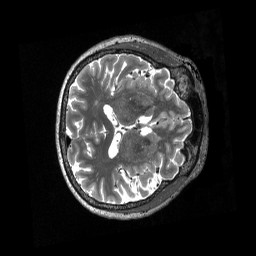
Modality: T2w
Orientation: axial
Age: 68
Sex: female
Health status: healthy
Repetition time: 3.2 s
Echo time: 0.563 s